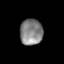
Tissue: lung
Cell type: Endothelial cells
Senescence score: 0.2295
Nuclear area (px): 581
Mean DAPI intensity: 131.449